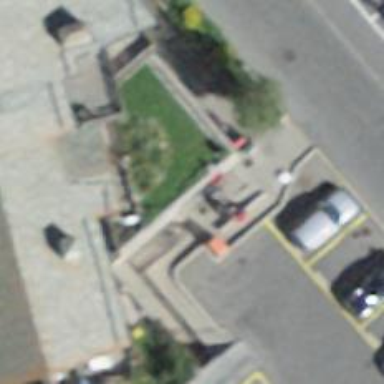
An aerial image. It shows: Convenience shop.